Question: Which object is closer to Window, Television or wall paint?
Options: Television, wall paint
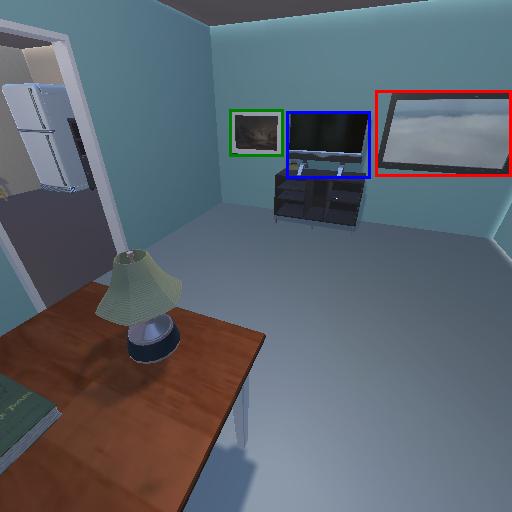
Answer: Television